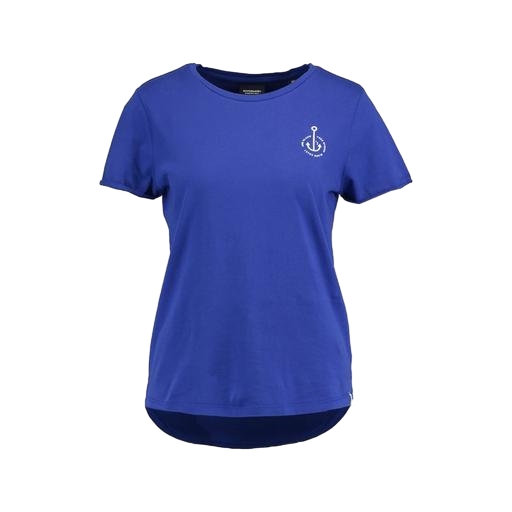
blue women's ottoman t-shirt, blue plus size printed t-shirt only macy, blue t-shirt only macy, white background